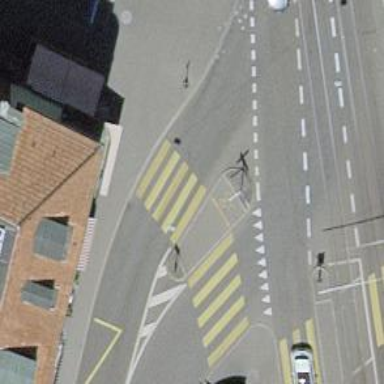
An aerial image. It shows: Kerb serving as barrier.